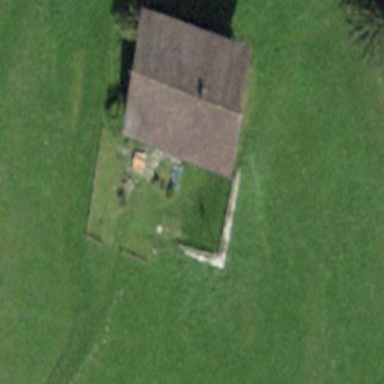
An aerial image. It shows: Farm building.